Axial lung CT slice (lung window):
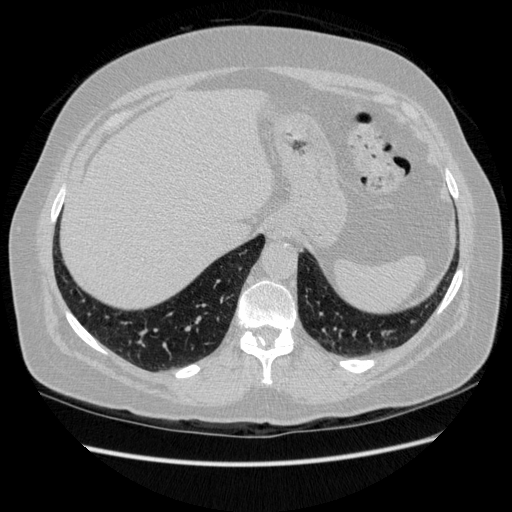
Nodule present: no